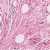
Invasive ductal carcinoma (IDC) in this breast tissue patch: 0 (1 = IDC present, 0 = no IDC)